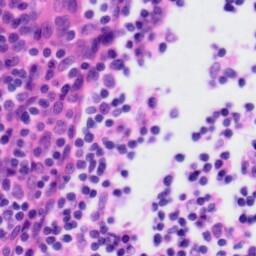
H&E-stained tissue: Tonsil